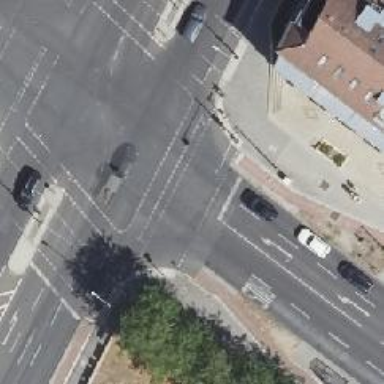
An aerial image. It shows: Road with traffic signals controlling the flow of traffic.